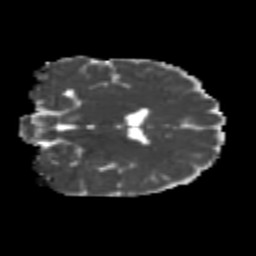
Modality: MD
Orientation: coronal
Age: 22
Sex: male
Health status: healthy
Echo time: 0.074 s